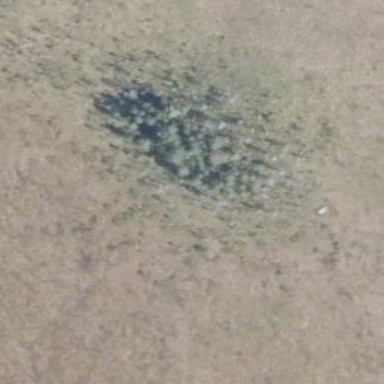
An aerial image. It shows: Woodland with needle-leaved trees.